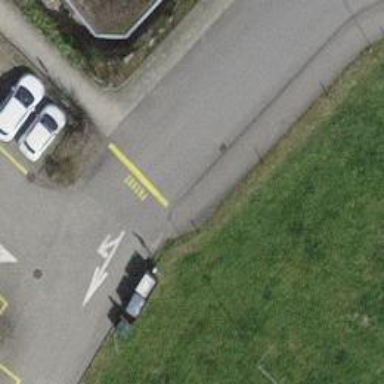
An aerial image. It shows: Service road with separate sidewalks on both sides.